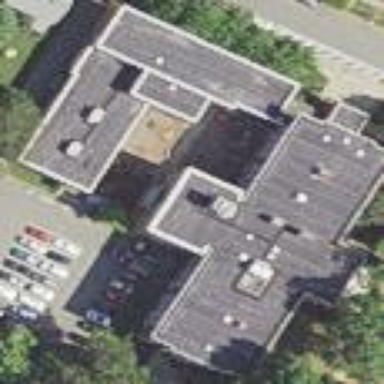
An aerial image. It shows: School building.